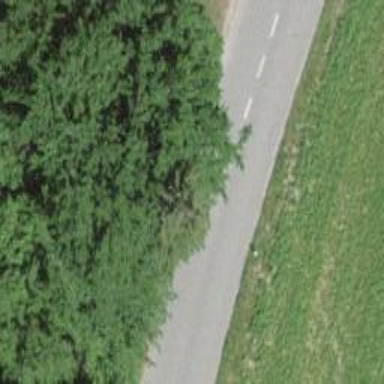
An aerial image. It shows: Tertiary road with asphalt surface.